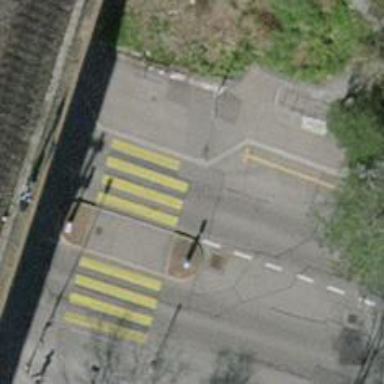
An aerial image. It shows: Kerb barrier.